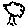
Label: tree